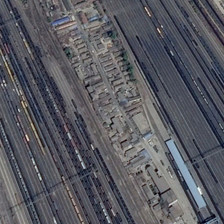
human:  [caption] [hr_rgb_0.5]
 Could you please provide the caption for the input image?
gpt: many buildings are near a railway station .

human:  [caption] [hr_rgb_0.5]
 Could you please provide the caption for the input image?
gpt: many buildings are near a railway station .

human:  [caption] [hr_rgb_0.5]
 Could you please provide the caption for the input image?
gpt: many buildings are near a railway station .

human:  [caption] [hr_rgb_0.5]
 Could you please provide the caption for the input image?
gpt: many buildings are near a railway station .

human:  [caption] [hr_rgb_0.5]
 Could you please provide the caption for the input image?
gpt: many buildings are near a railway station .